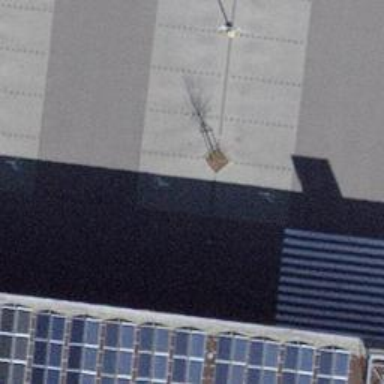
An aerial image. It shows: Urban tree with broadleaved evergreen leaves.